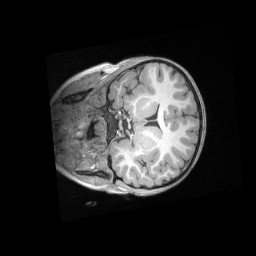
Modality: T1w
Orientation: coronal
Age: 7
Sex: female
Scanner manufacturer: siemens
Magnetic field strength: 3 T
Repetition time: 2.53 s
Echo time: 0.00164 s